Chest X-ray:
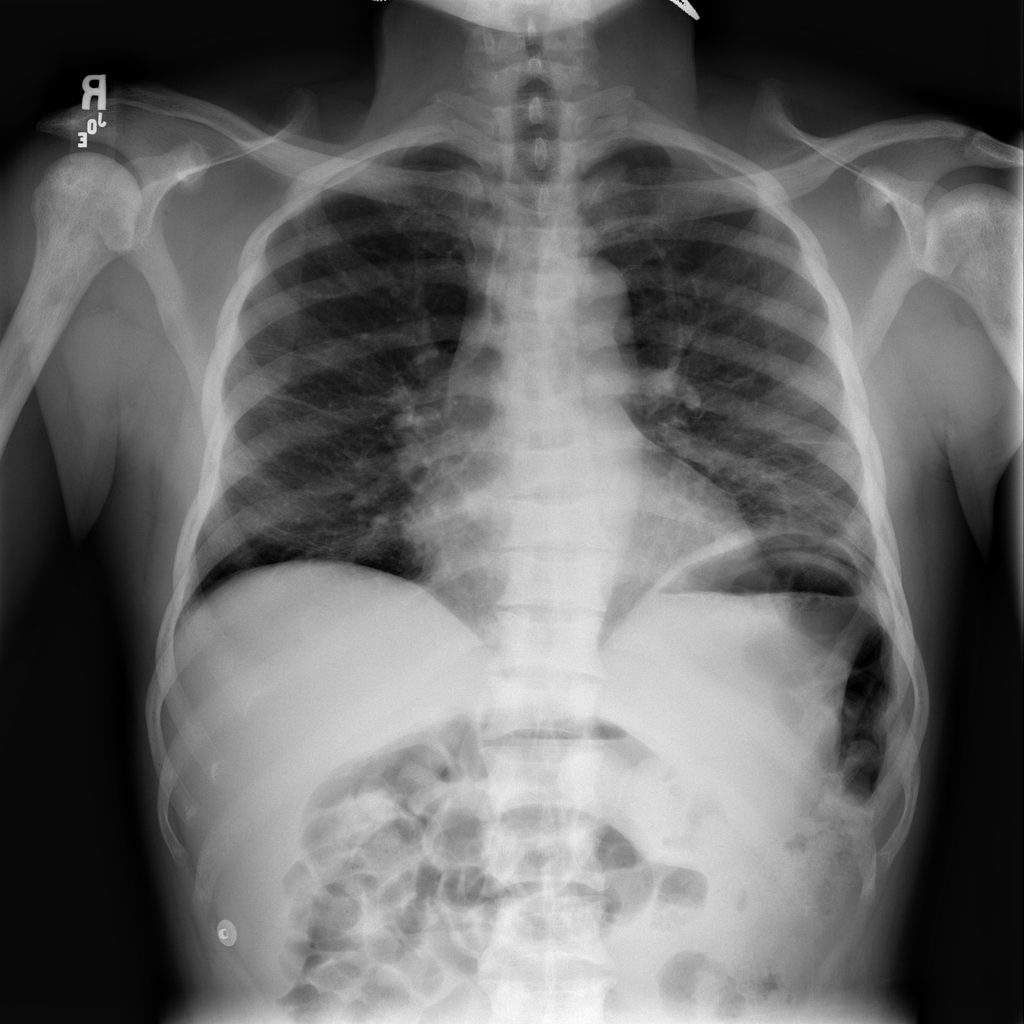
Findings: Consolidation, Fibrosis
No abnormal finding: no